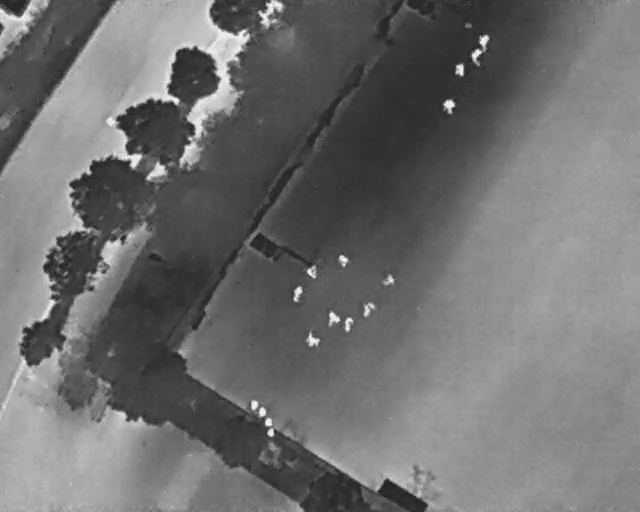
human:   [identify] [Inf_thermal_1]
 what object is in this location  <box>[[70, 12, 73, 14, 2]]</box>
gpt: <ref>1 small person at the top right</ref>